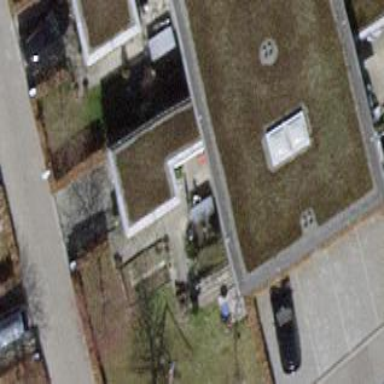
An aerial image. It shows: House with flat roof.